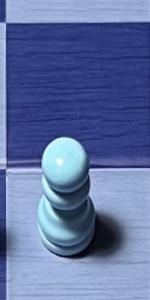
Label: Pawn_White